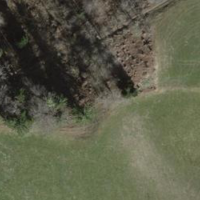
EUNIS habitat code: 24
Species observed at this site:
Sorbus aucuparia
Petasites albus